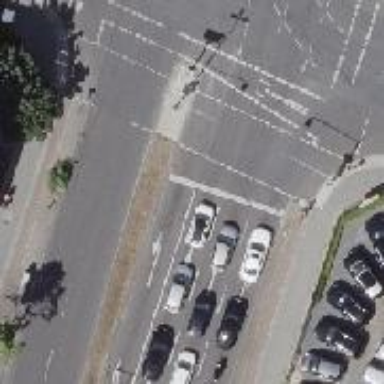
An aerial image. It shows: Crossing with traffic signals.